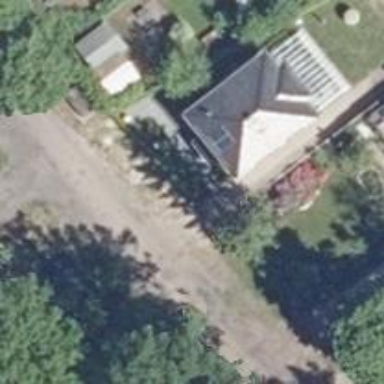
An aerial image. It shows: Detached building.